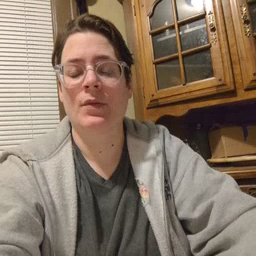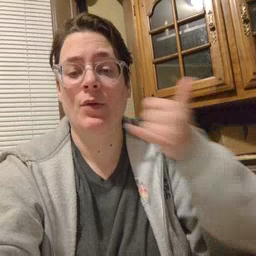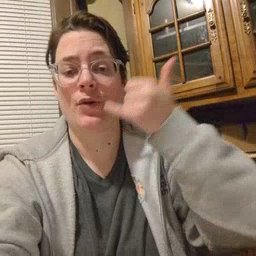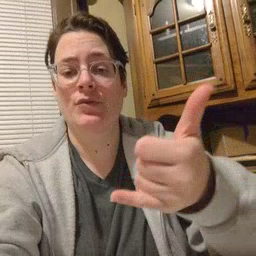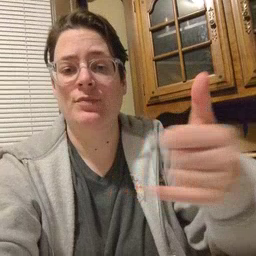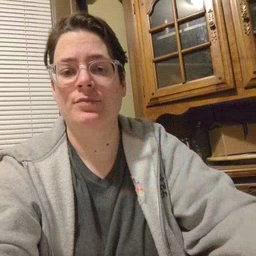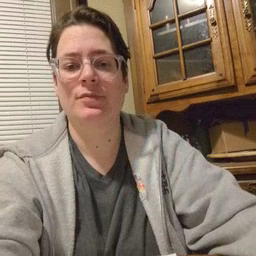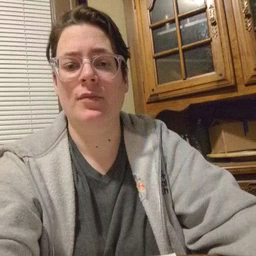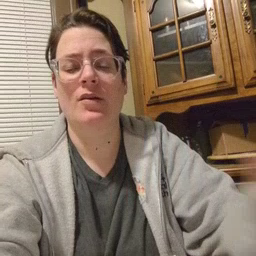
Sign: callonphone